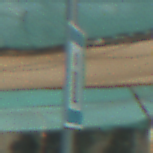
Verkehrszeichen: Informationsstelle
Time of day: MorningAfternoon
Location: Roofed (Special)
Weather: PartlyCloudy
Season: NotSpecified
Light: Natural